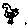
Label: bird